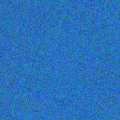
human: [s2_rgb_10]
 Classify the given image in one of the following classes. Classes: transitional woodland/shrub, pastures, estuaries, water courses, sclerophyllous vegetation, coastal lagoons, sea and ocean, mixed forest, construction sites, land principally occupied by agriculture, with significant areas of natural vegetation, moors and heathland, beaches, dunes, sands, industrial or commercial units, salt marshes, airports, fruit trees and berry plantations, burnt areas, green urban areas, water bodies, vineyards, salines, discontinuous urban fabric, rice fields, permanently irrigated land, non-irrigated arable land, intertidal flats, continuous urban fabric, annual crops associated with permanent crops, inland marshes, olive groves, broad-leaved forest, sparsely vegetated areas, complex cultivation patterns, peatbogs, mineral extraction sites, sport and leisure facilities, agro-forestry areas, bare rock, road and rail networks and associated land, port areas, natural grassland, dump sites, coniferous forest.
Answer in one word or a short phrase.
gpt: sea and ocean